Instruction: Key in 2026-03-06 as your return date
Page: home
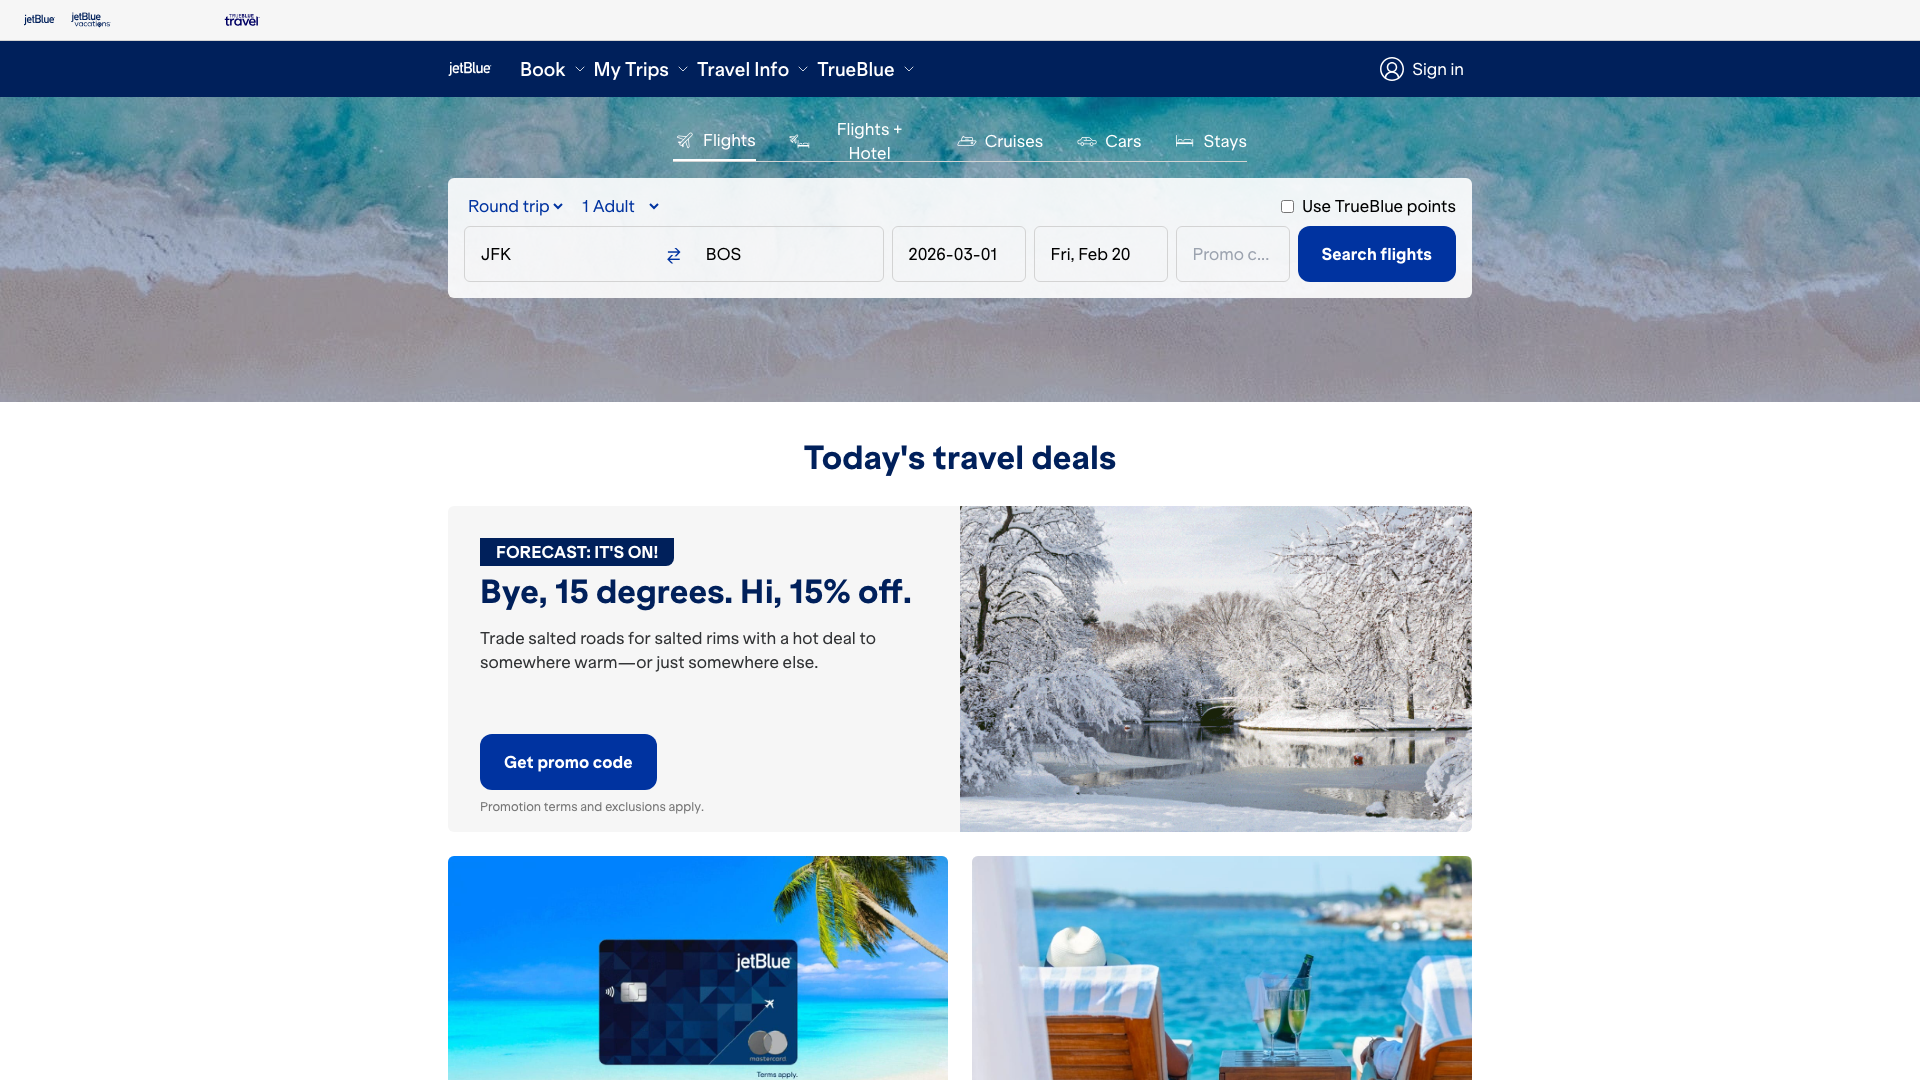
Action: type